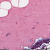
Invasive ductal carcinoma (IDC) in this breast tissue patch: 0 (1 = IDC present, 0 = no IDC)